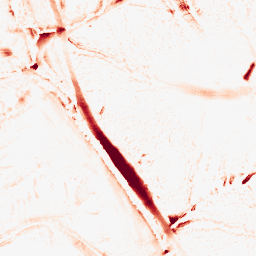
Category: morphological
Decomposition family: morphological_diamond
Decomposition parameters: operation: opening
radius: 15
Upsampling method: bspline
Upsampling parameters: scale: 4
Upsampling scale: 4